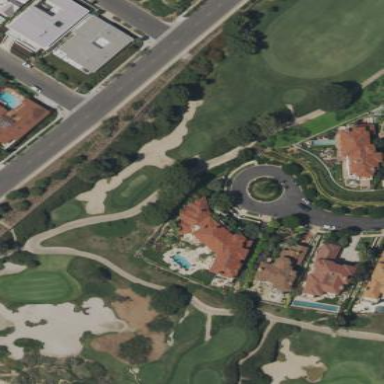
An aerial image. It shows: Bunker filled with sand on golf course.